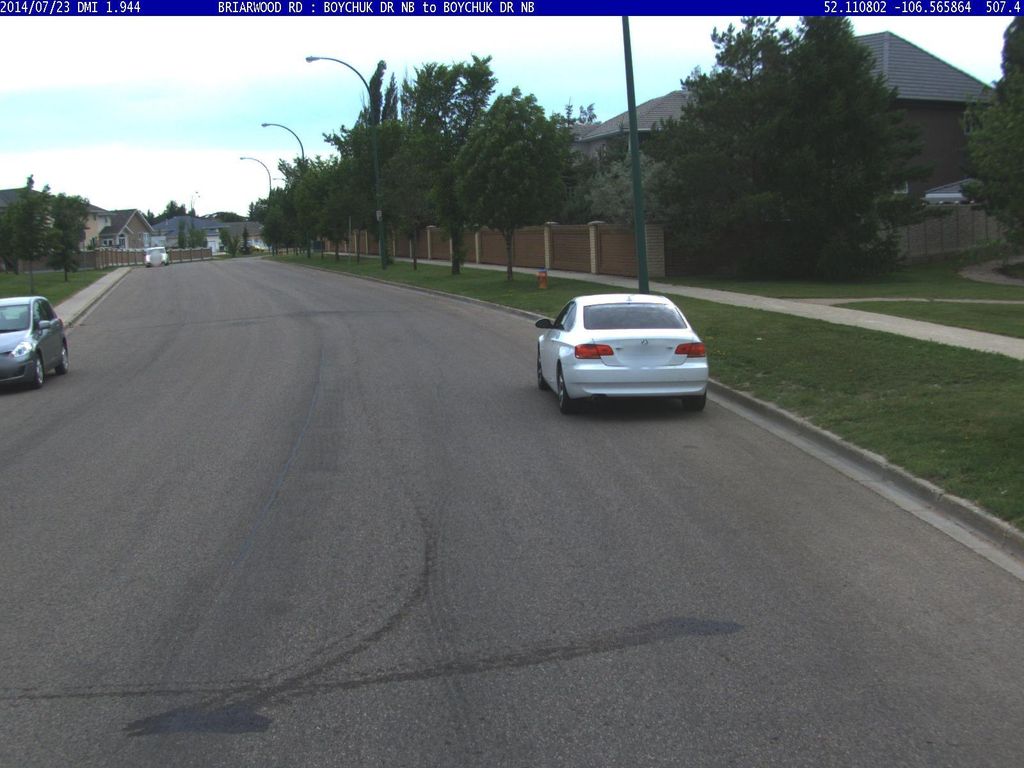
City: saskatoon